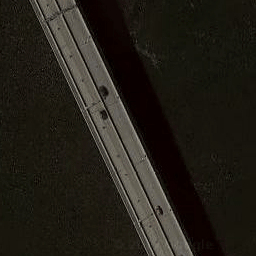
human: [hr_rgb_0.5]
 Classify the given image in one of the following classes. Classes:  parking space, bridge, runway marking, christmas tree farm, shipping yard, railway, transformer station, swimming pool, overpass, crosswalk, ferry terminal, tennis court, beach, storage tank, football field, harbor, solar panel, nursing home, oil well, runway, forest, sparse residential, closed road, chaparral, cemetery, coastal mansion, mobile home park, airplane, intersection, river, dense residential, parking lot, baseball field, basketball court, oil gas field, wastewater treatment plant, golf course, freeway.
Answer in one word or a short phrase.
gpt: bridge